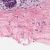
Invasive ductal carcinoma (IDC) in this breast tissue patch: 0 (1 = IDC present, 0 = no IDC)